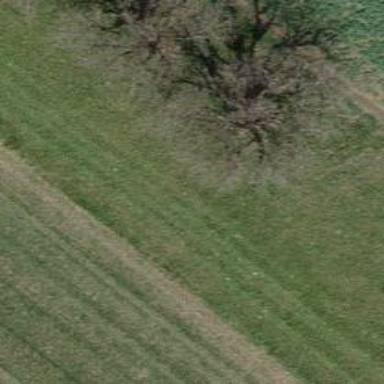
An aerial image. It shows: Mixed deciduous tree with variety of leaves.